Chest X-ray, PA view. Patient: 9 years old, sex F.
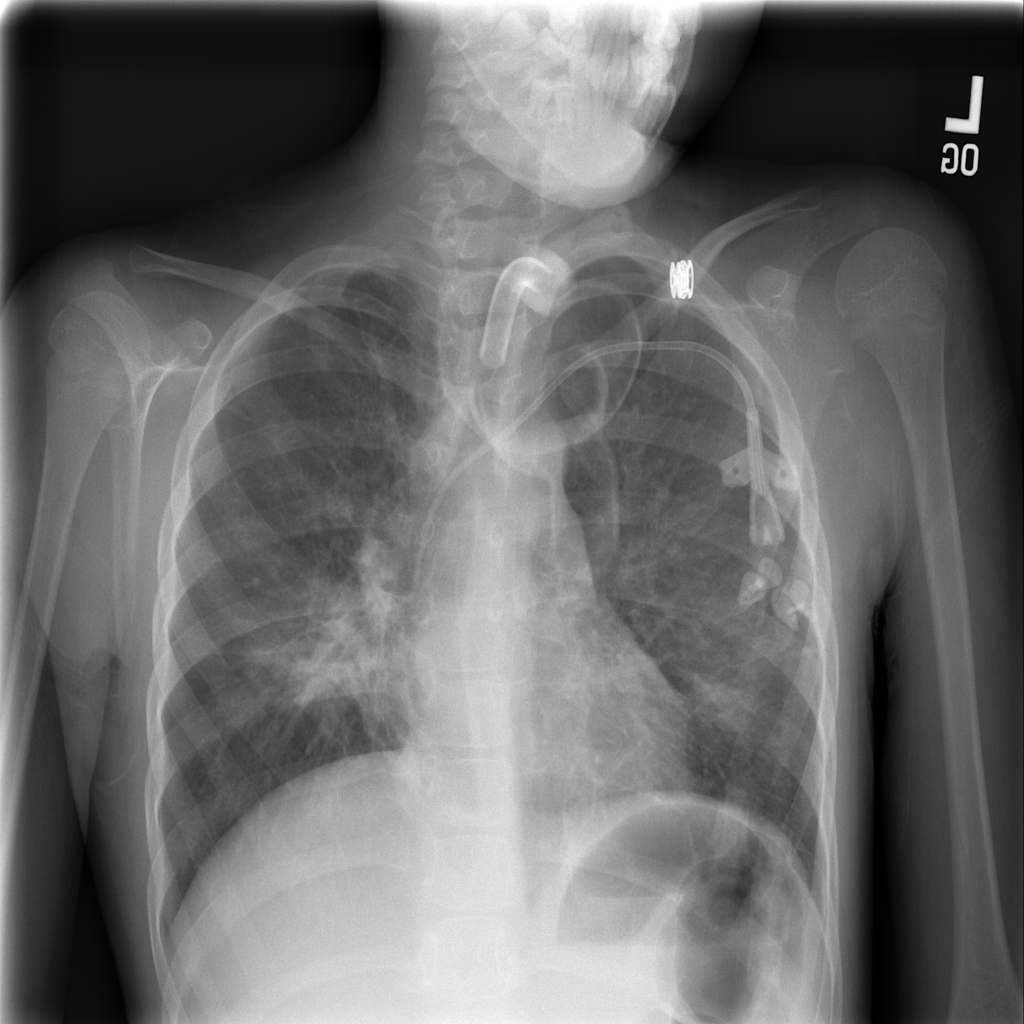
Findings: Infiltration